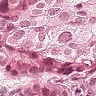
Metastatic tissue present: yes